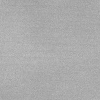
Atmospheric dust classification: dusty